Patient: sex M, age 58
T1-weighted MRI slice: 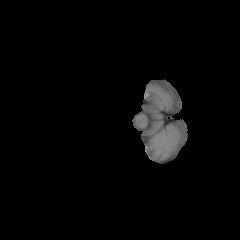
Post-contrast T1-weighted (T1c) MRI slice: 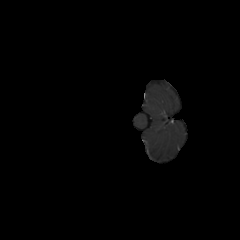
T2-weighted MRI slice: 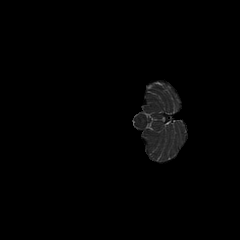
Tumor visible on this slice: no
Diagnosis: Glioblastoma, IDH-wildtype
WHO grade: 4